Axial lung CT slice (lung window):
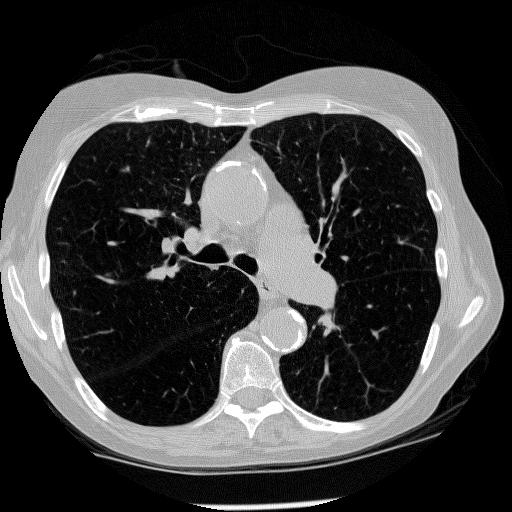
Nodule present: no